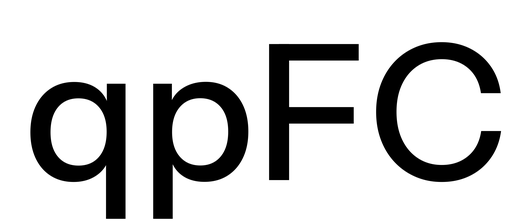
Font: InstrumentSans_Medium